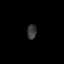
Tissue: lung
Cell type: Fibroblasts
Senescence score: 0.6825
Nuclear area (px): 138
Mean DAPI intensity: 55.341